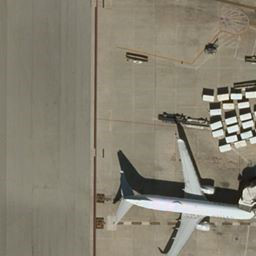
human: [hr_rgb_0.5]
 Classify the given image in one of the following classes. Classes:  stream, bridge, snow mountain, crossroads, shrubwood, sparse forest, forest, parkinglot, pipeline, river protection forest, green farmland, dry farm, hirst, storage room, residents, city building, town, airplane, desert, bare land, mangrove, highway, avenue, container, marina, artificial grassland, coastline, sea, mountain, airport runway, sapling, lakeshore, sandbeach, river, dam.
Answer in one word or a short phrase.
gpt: airplane